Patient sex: F
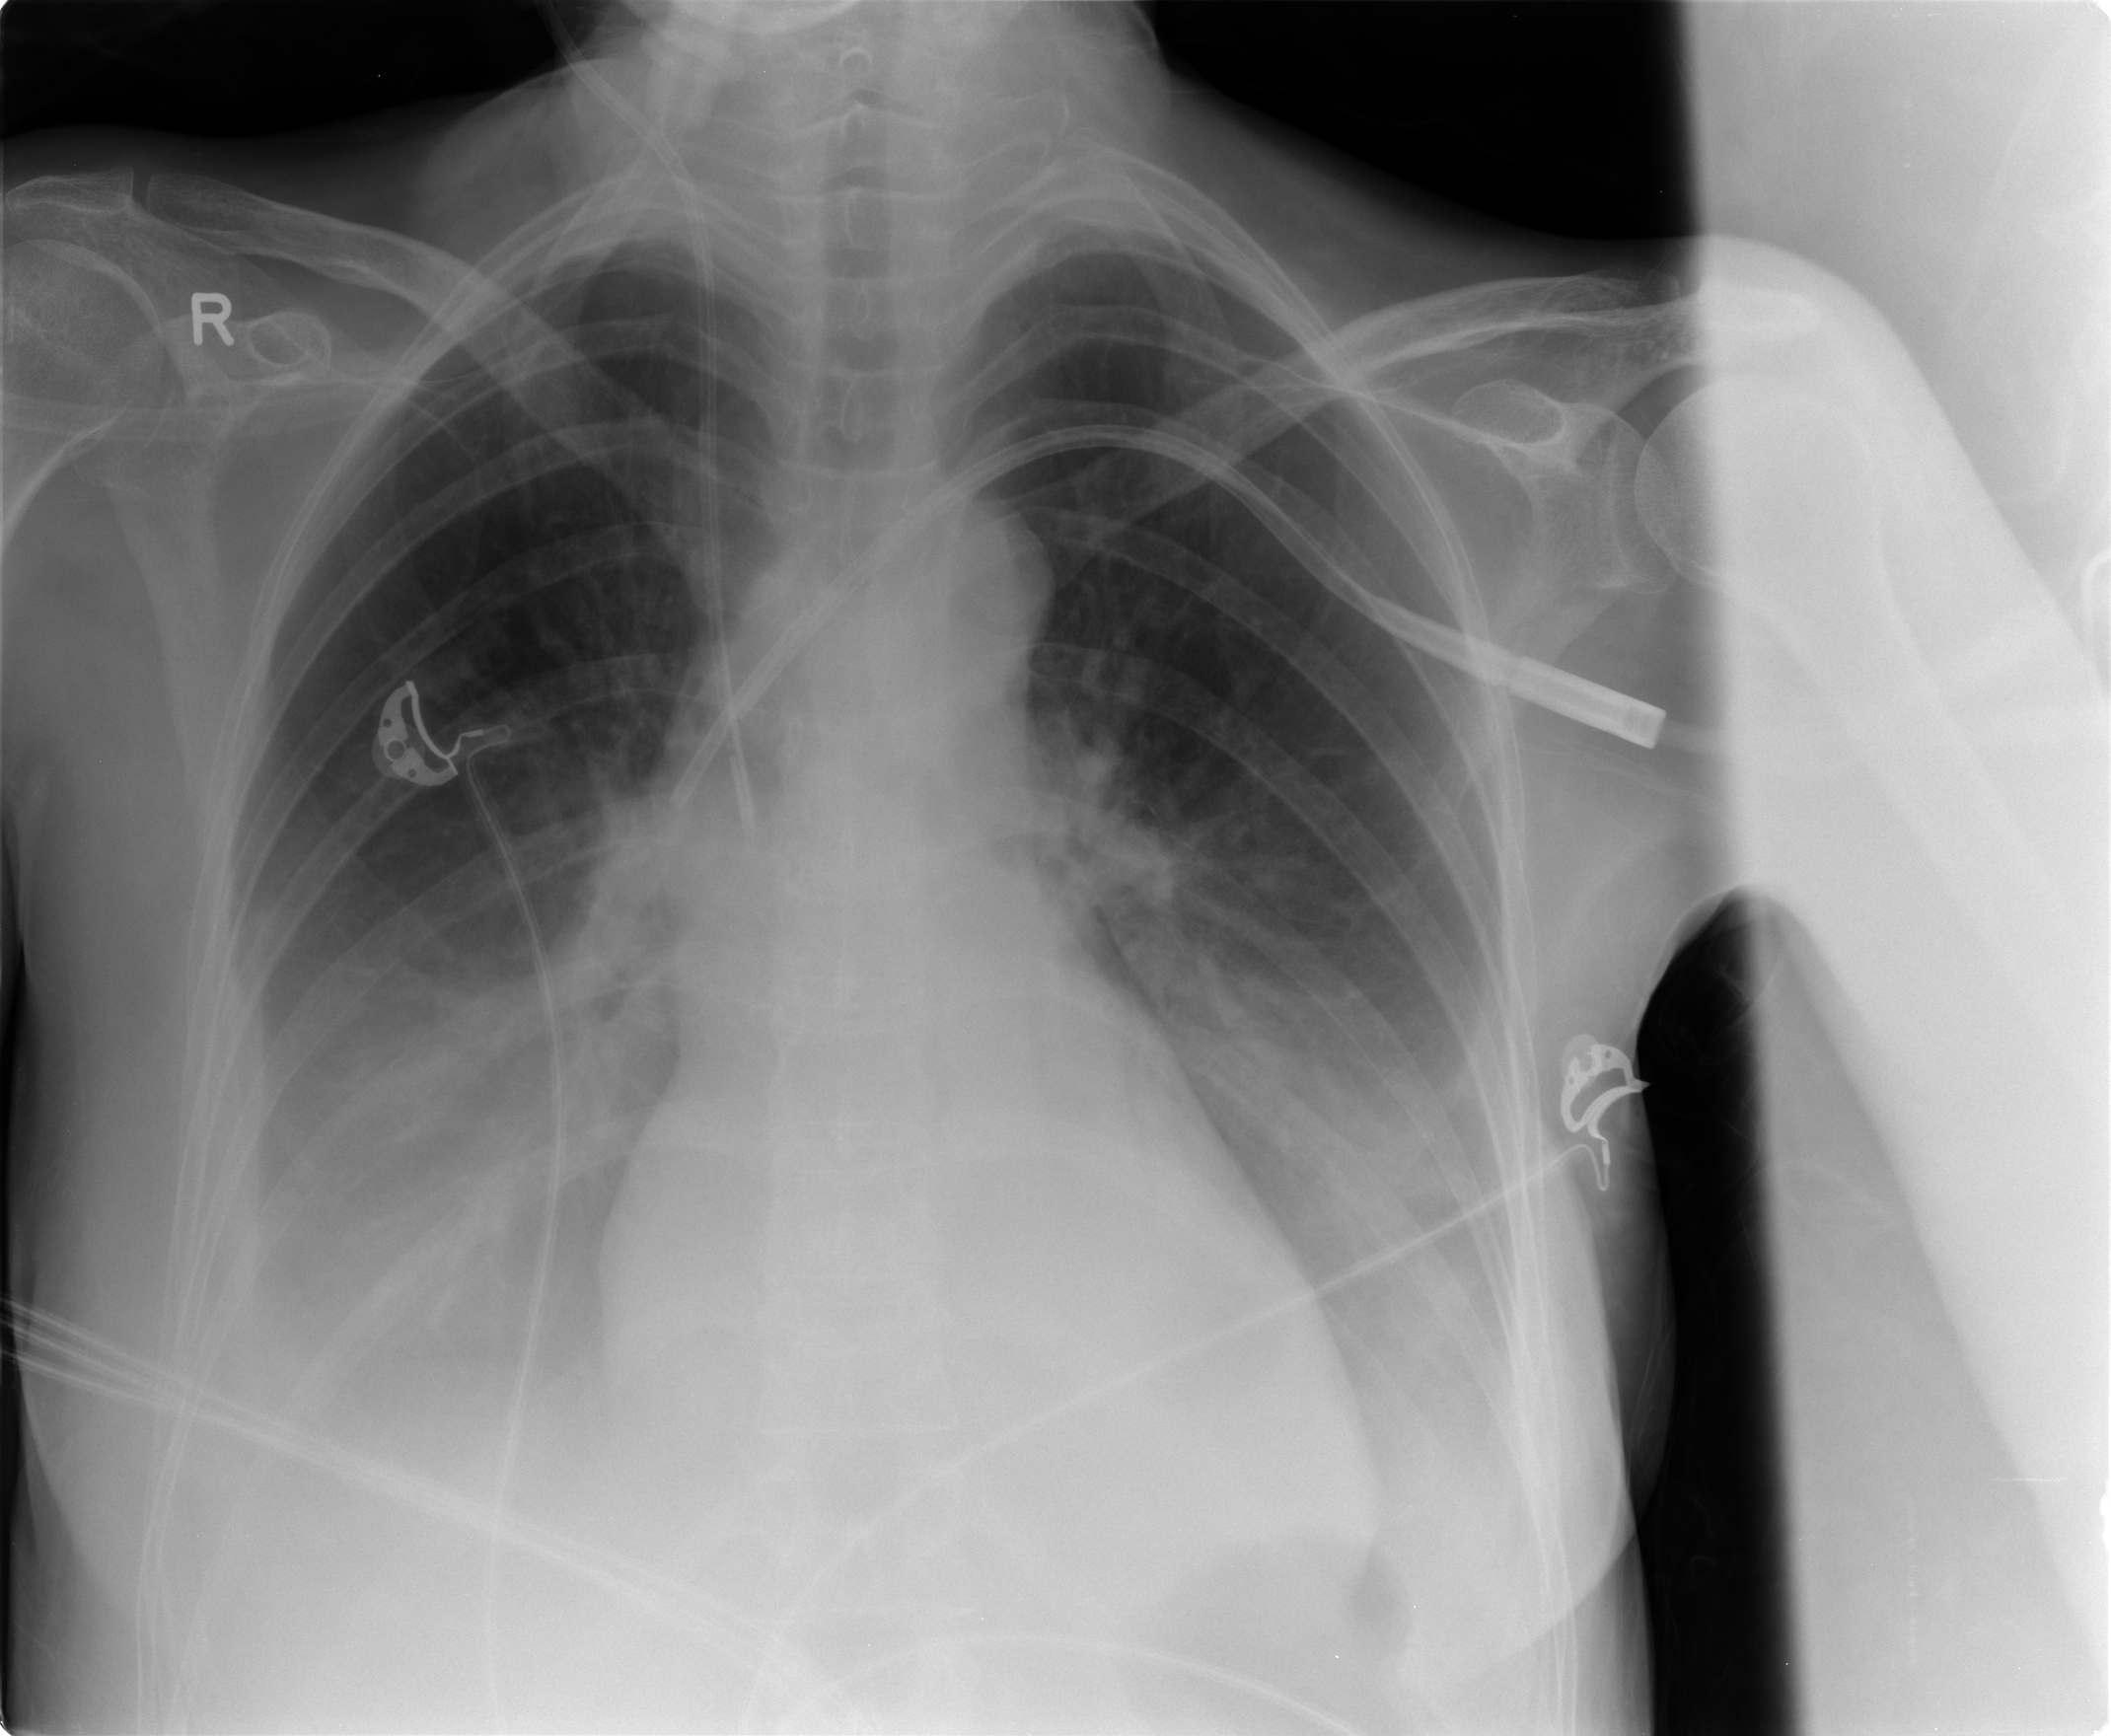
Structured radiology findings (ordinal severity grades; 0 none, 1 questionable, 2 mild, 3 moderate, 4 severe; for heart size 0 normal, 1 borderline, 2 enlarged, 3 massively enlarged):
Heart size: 0
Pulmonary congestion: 2
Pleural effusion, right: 3
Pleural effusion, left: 3
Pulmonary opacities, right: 0
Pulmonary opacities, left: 2
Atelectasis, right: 3
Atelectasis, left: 3